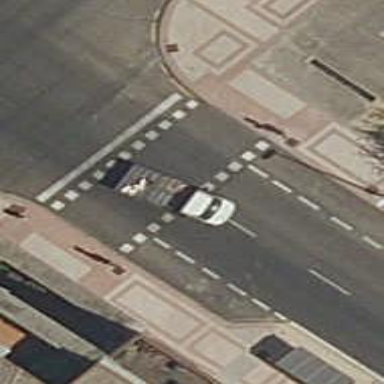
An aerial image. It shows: Road with traffic signals.